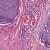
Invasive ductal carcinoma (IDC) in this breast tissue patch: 0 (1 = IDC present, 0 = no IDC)